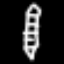
Label: pencil